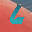
Label: 6